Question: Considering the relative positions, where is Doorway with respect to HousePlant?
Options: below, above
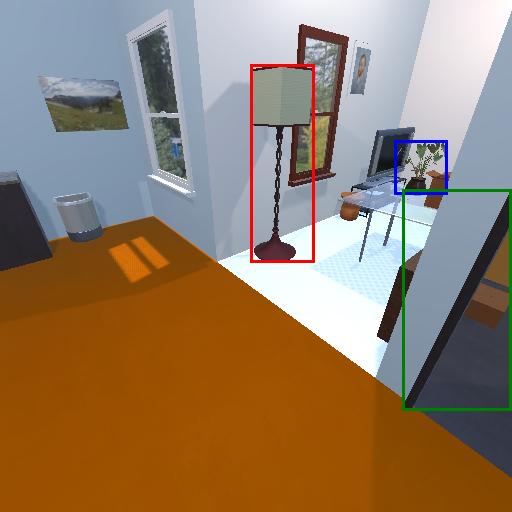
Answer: below